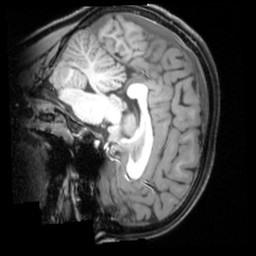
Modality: T1w
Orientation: sagittal
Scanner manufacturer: siemens
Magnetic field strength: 3 T
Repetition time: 1.9 s
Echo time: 0.00397 s